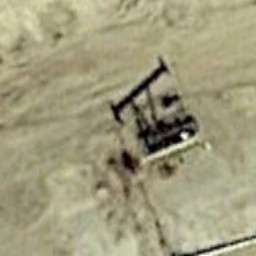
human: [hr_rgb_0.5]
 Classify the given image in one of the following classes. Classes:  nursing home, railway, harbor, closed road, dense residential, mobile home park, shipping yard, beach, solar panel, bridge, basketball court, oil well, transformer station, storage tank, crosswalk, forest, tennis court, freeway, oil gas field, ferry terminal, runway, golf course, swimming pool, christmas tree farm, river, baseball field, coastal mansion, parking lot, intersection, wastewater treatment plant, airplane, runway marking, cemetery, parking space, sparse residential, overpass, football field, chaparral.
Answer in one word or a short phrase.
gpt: oil well